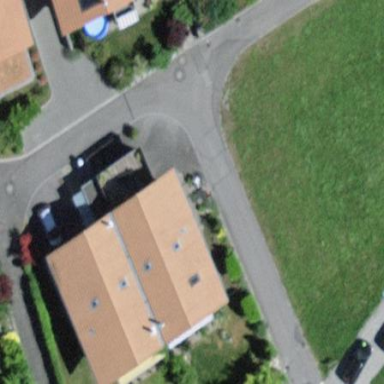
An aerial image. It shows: Residential building.